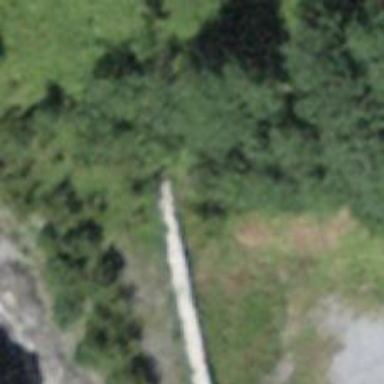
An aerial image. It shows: Retaining wall.